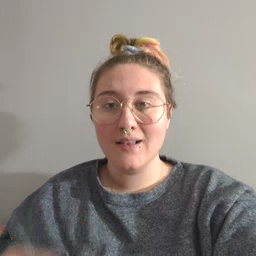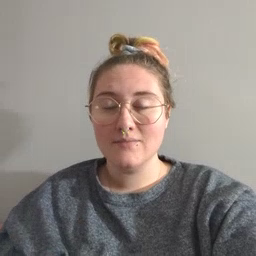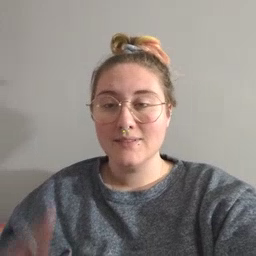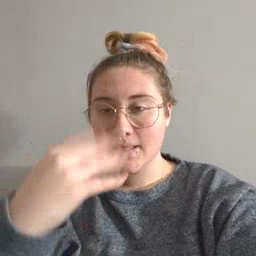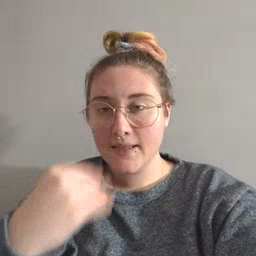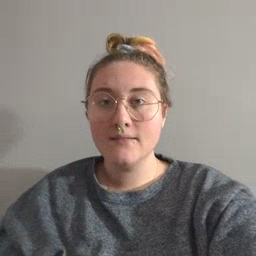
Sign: sleepy